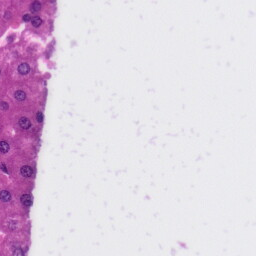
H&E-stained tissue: Liver